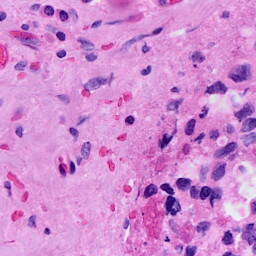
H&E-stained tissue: Breast